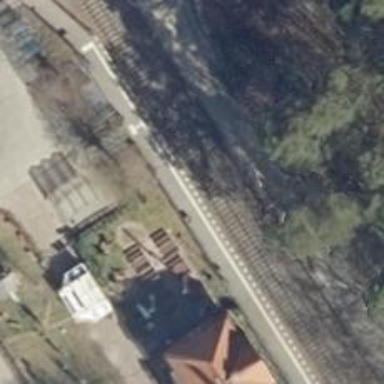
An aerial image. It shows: Railway halt.